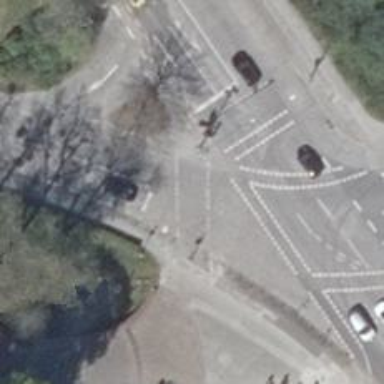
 and lane for cyclists on both sides of the road."